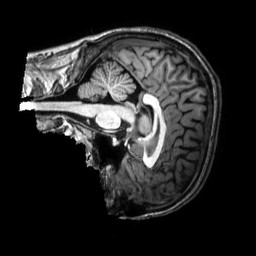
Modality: T1w
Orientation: sagittal
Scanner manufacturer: philips
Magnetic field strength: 3 T
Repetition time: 0.0096 s
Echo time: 0.0046 s